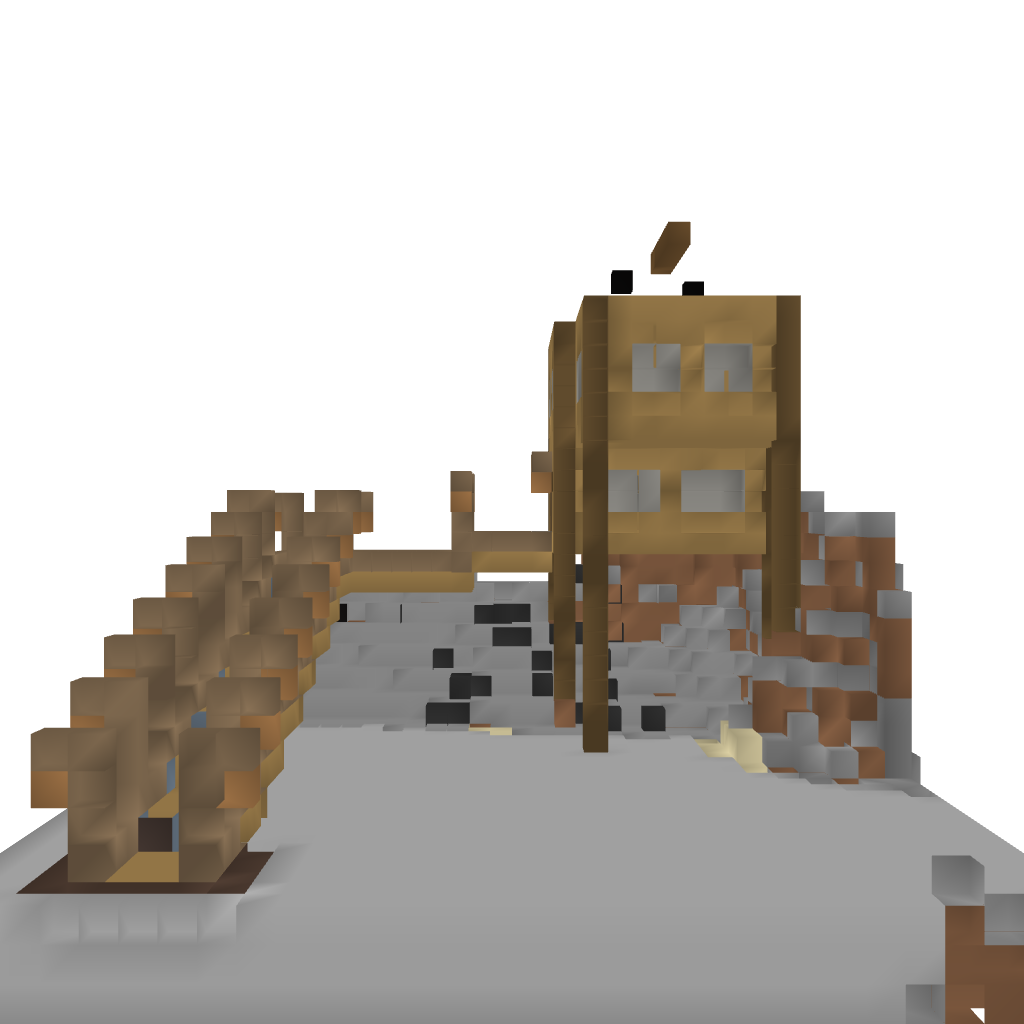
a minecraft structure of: Mountainside Cottage